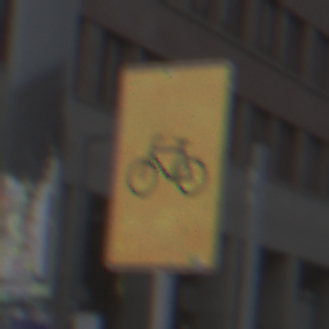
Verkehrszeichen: RadverkehrOhnePfeilsymbol
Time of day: MorningAfternoon
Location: Outdoor (Urban)
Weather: Overcast
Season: NotSpecified
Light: Natural